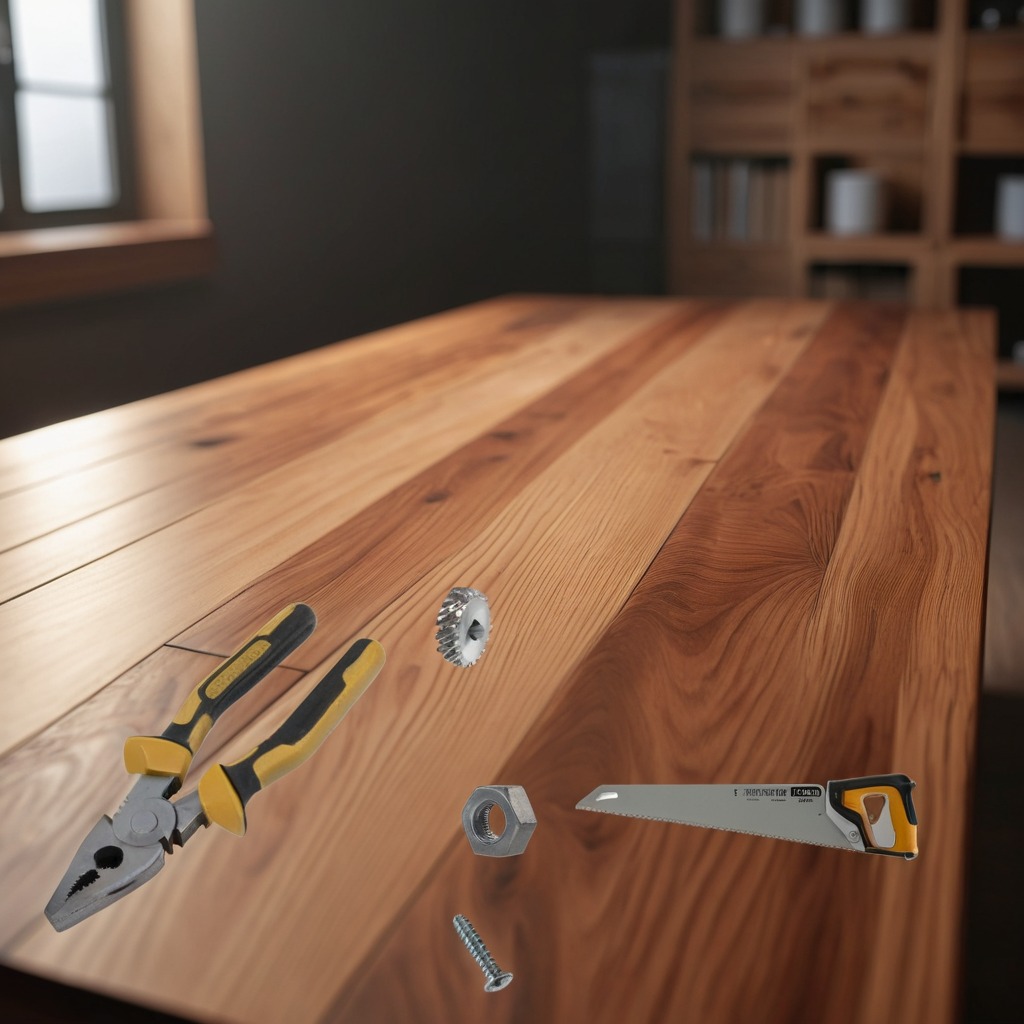
A steel gear with teeth, a metal machine screw, a pair of pliers, a handheld metal saw, and a metal nut are lying on a wooden table in a carpentry studio.